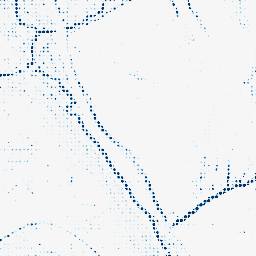
Category: morphological
Decomposition family: morphological_ellipse
Decomposition parameters: operation: closing
width: 5
height: 5
Upsampling method: sinc_blackman
Upsampling parameters: scale: 8
kernel_size: 4
Upsampling scale: 8